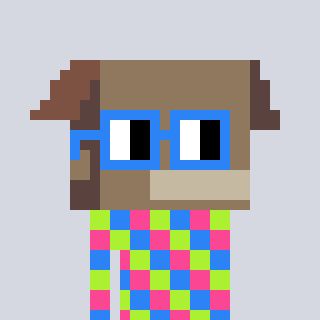
a pixel art character with square blue glasses, a box-shaped head and a grayscale-colored body on a cool background